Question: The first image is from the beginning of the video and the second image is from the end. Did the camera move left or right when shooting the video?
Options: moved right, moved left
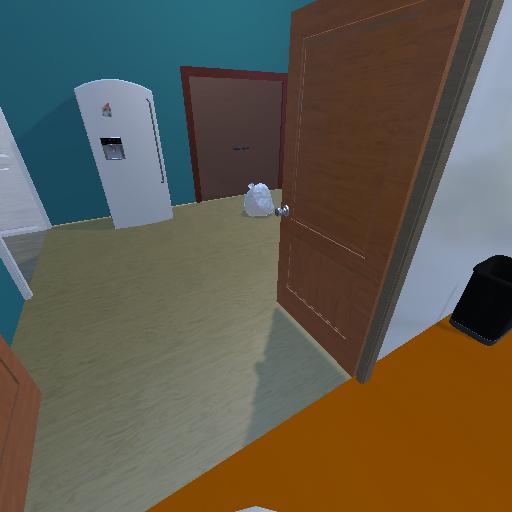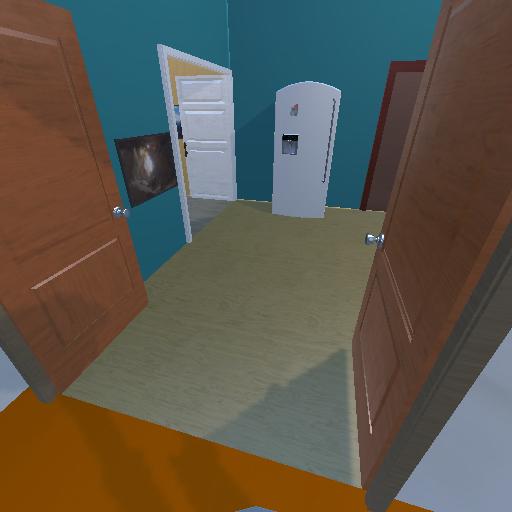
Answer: moved right